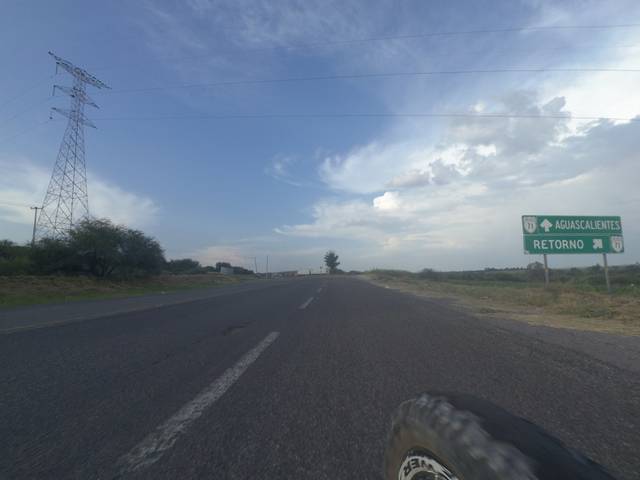
Region: Mexico
Coordinates: 21.821, -102.378